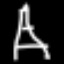
Label: The Eiffel Tower